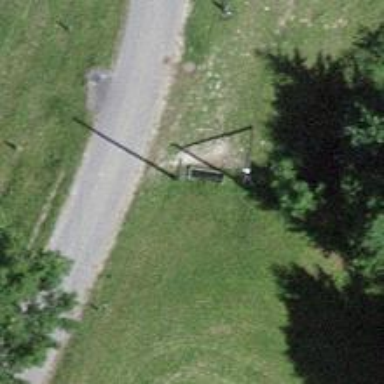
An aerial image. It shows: Utility pole as the man-made structure.